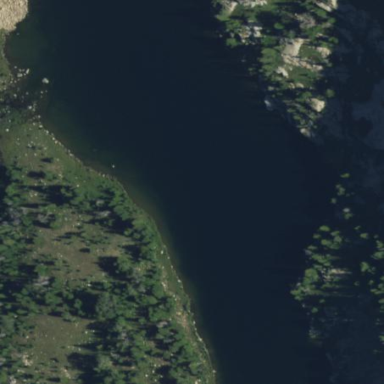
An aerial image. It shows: Serene lake.